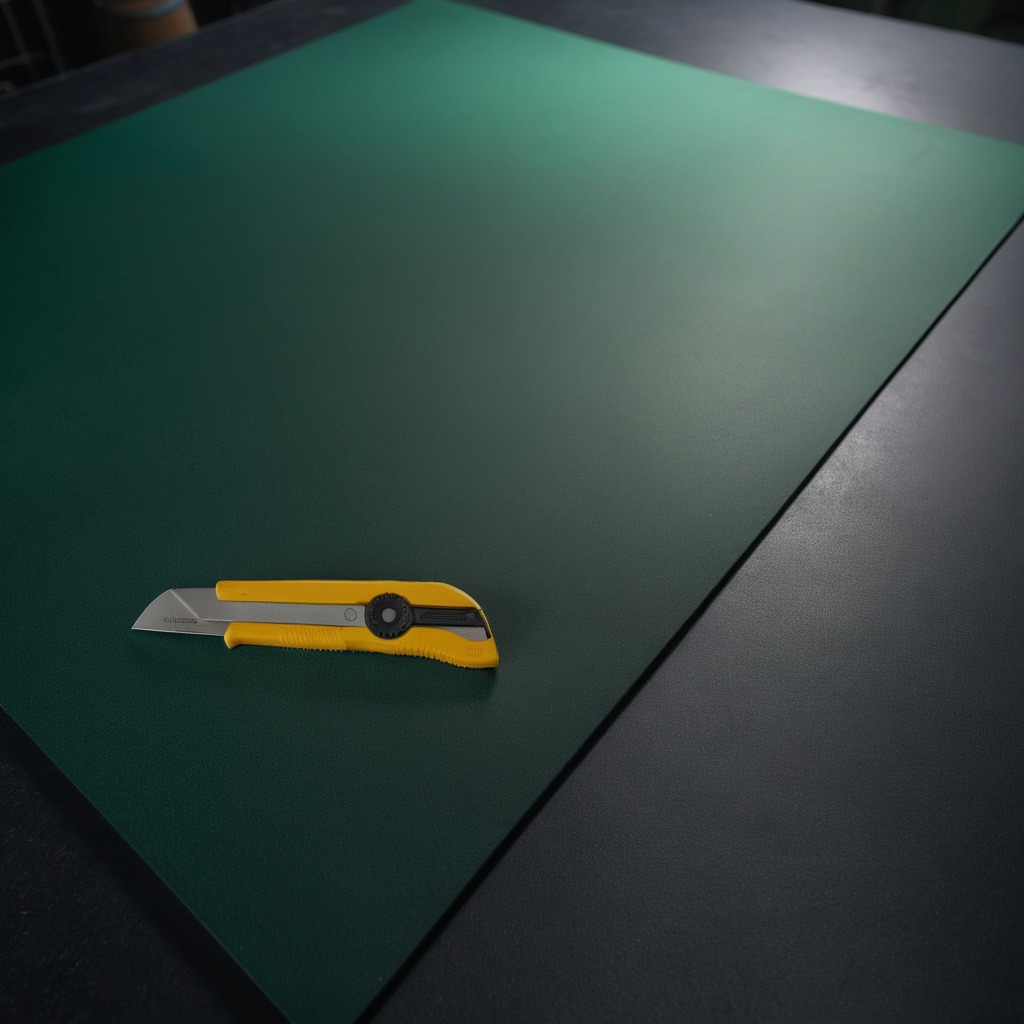
A utility knife lies on the clean granite tabletop inside a workshop at night dim ambient light soft shadows worn but beneath the mat.